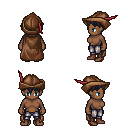
a pixel art fantasy rpg character, female body template, human, dark skin, brown cape, metal pants, raven short bangs hairstyle, leather cap, brown shoes, four views (front, back, left, right), 2x2 character sprite sheet, small pixel art, hard edges, no anti-aliasing